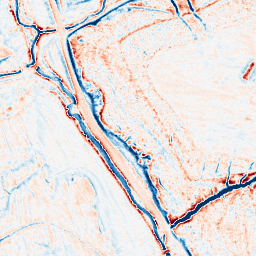
Category: edge_preserving
Decomposition family: anisotropic_diffusion
Decomposition parameters: iterations: 20
kappa: 50
gamma: 0.15
Upsampling method: sinc_blackman
Upsampling parameters: scale: 2
kernel_size: 8
Upsampling scale: 2